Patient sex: M
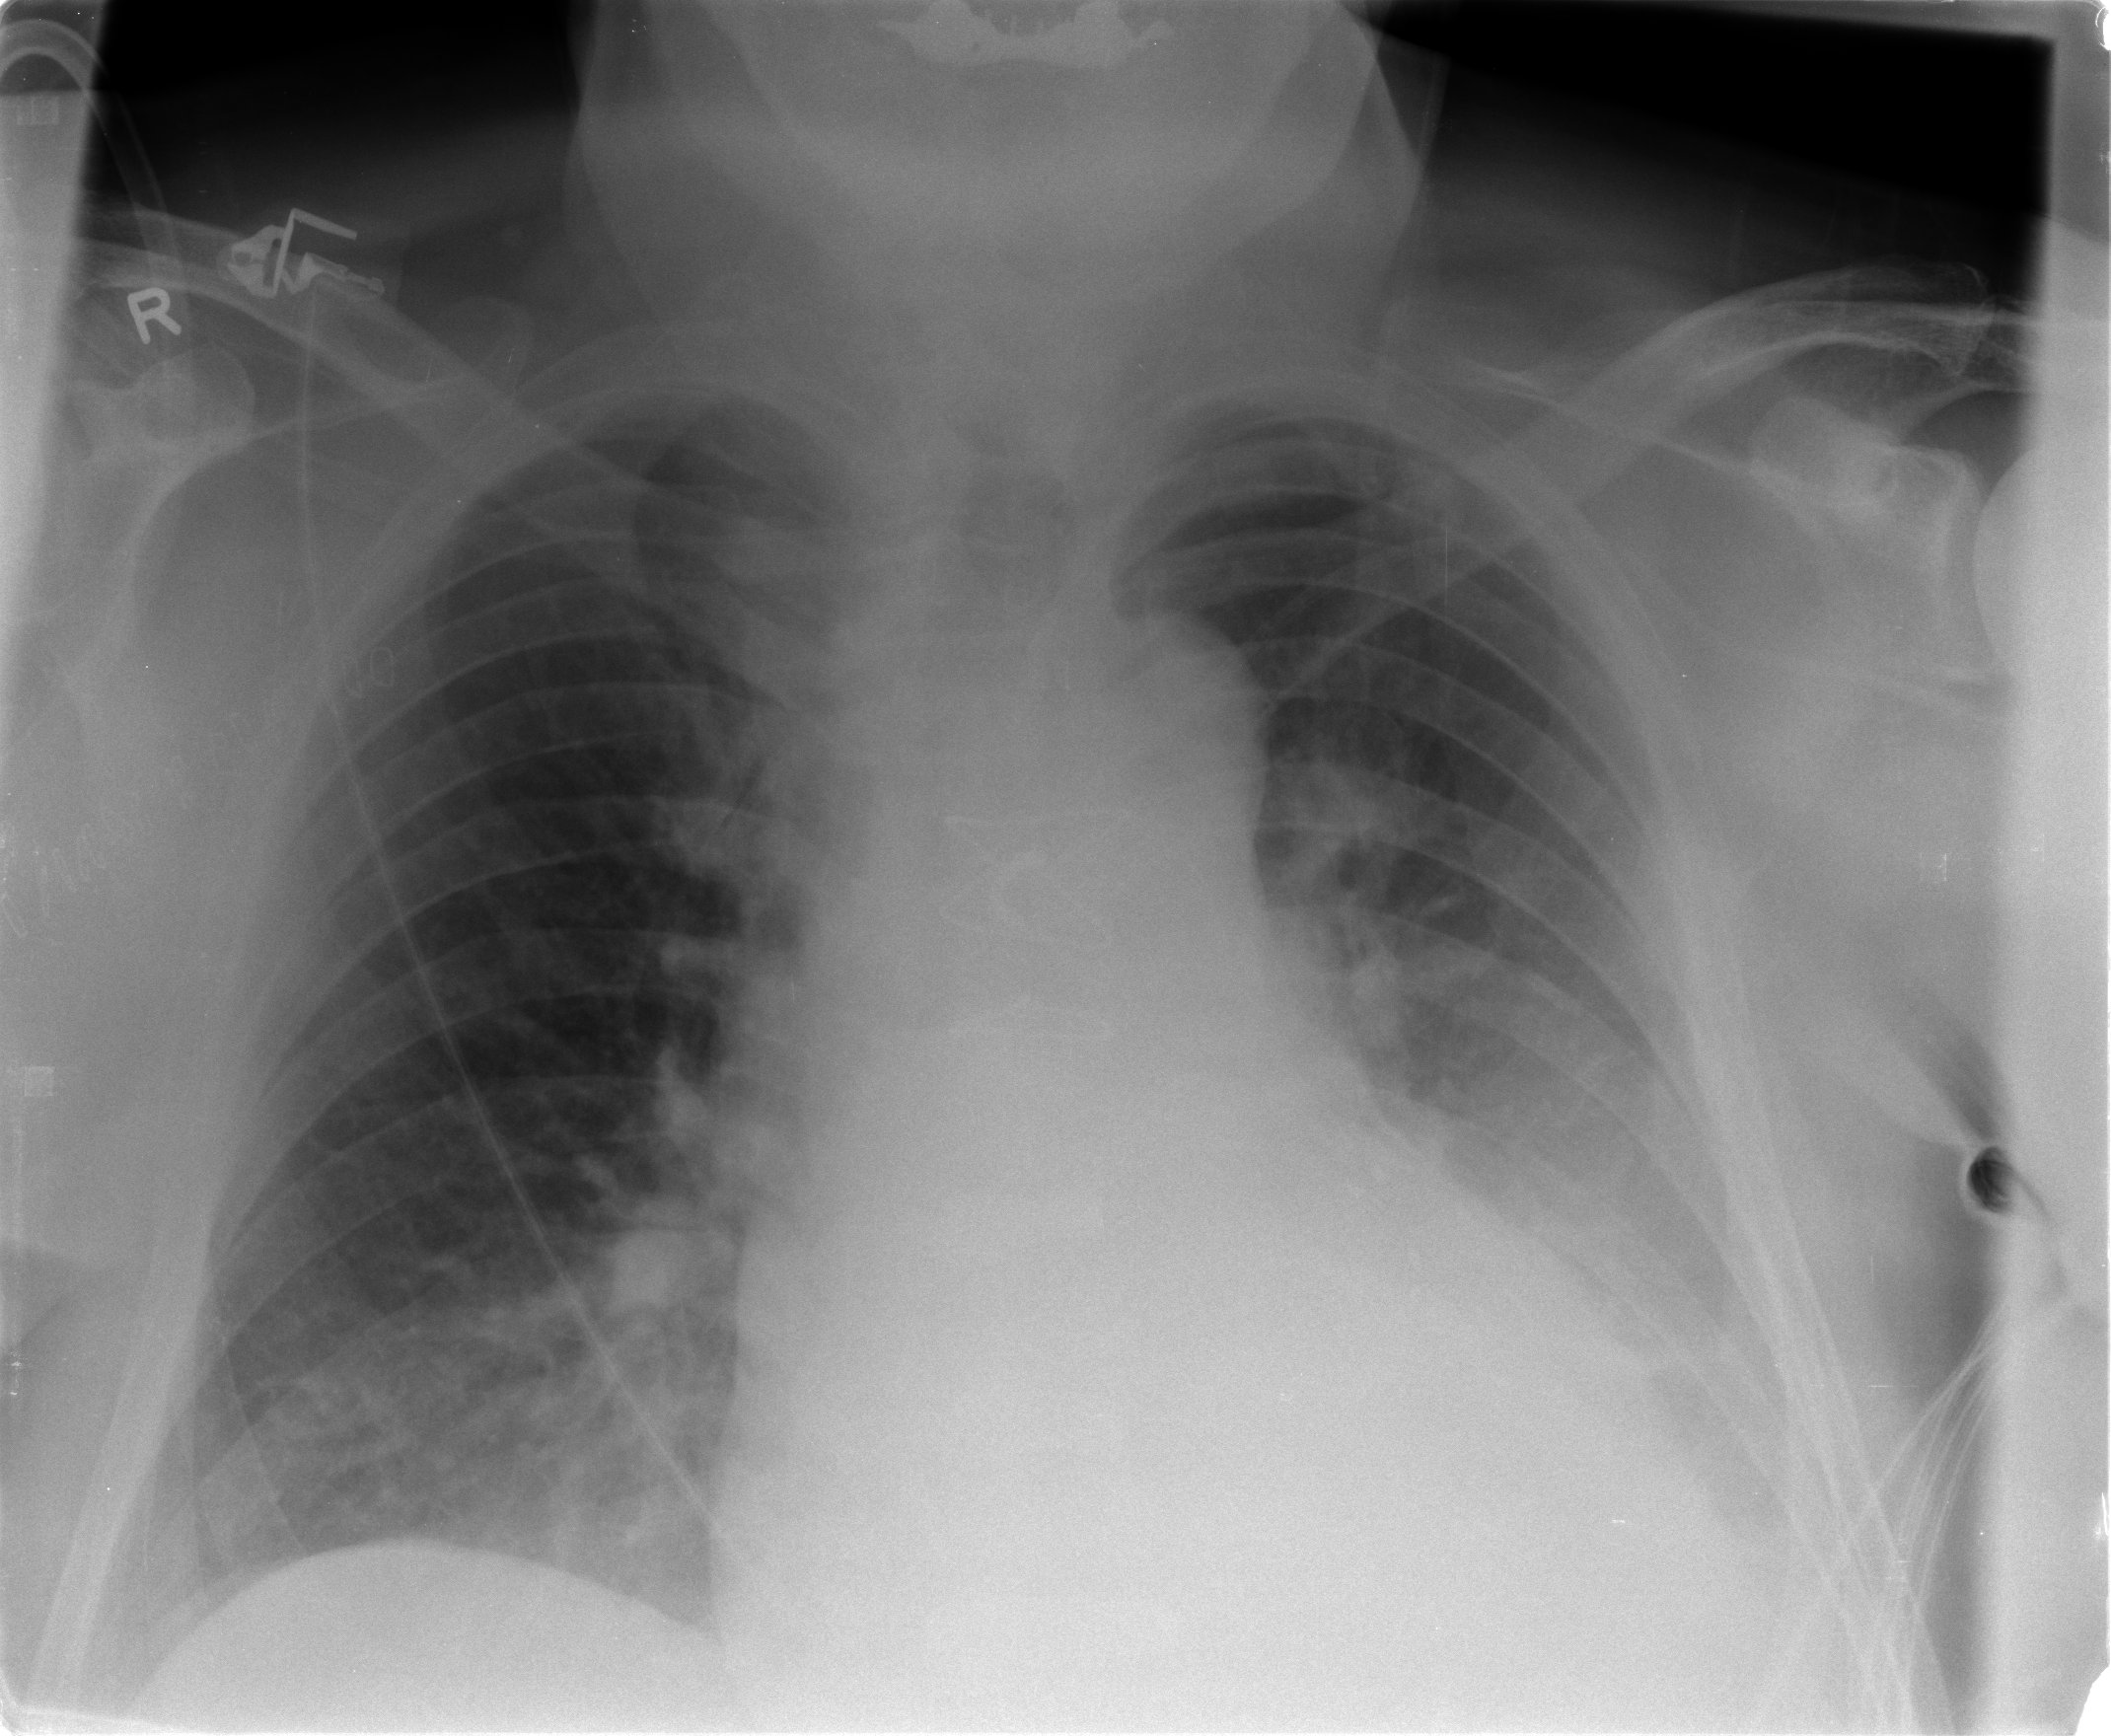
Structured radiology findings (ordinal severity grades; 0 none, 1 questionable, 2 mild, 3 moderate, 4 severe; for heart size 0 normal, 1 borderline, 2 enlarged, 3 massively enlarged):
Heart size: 2
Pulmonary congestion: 2
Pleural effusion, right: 0
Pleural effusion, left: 2
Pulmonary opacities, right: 0
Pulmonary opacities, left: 0
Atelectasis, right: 0
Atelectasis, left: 2